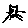
Label: cat